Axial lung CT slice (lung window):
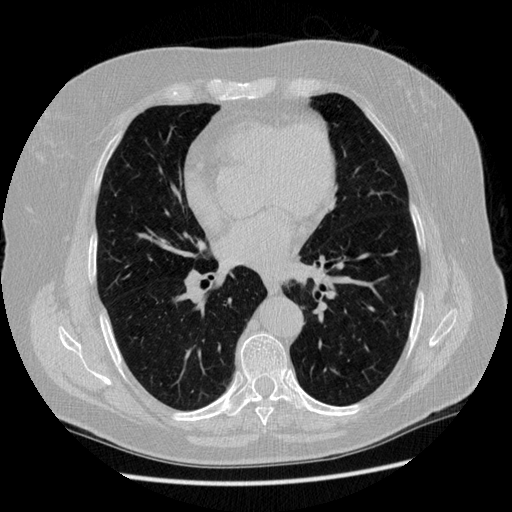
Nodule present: no